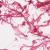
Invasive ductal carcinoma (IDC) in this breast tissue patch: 0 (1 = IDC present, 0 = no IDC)